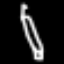
Label: pencil